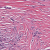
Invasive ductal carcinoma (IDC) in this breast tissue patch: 1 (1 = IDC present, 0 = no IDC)